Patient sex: M
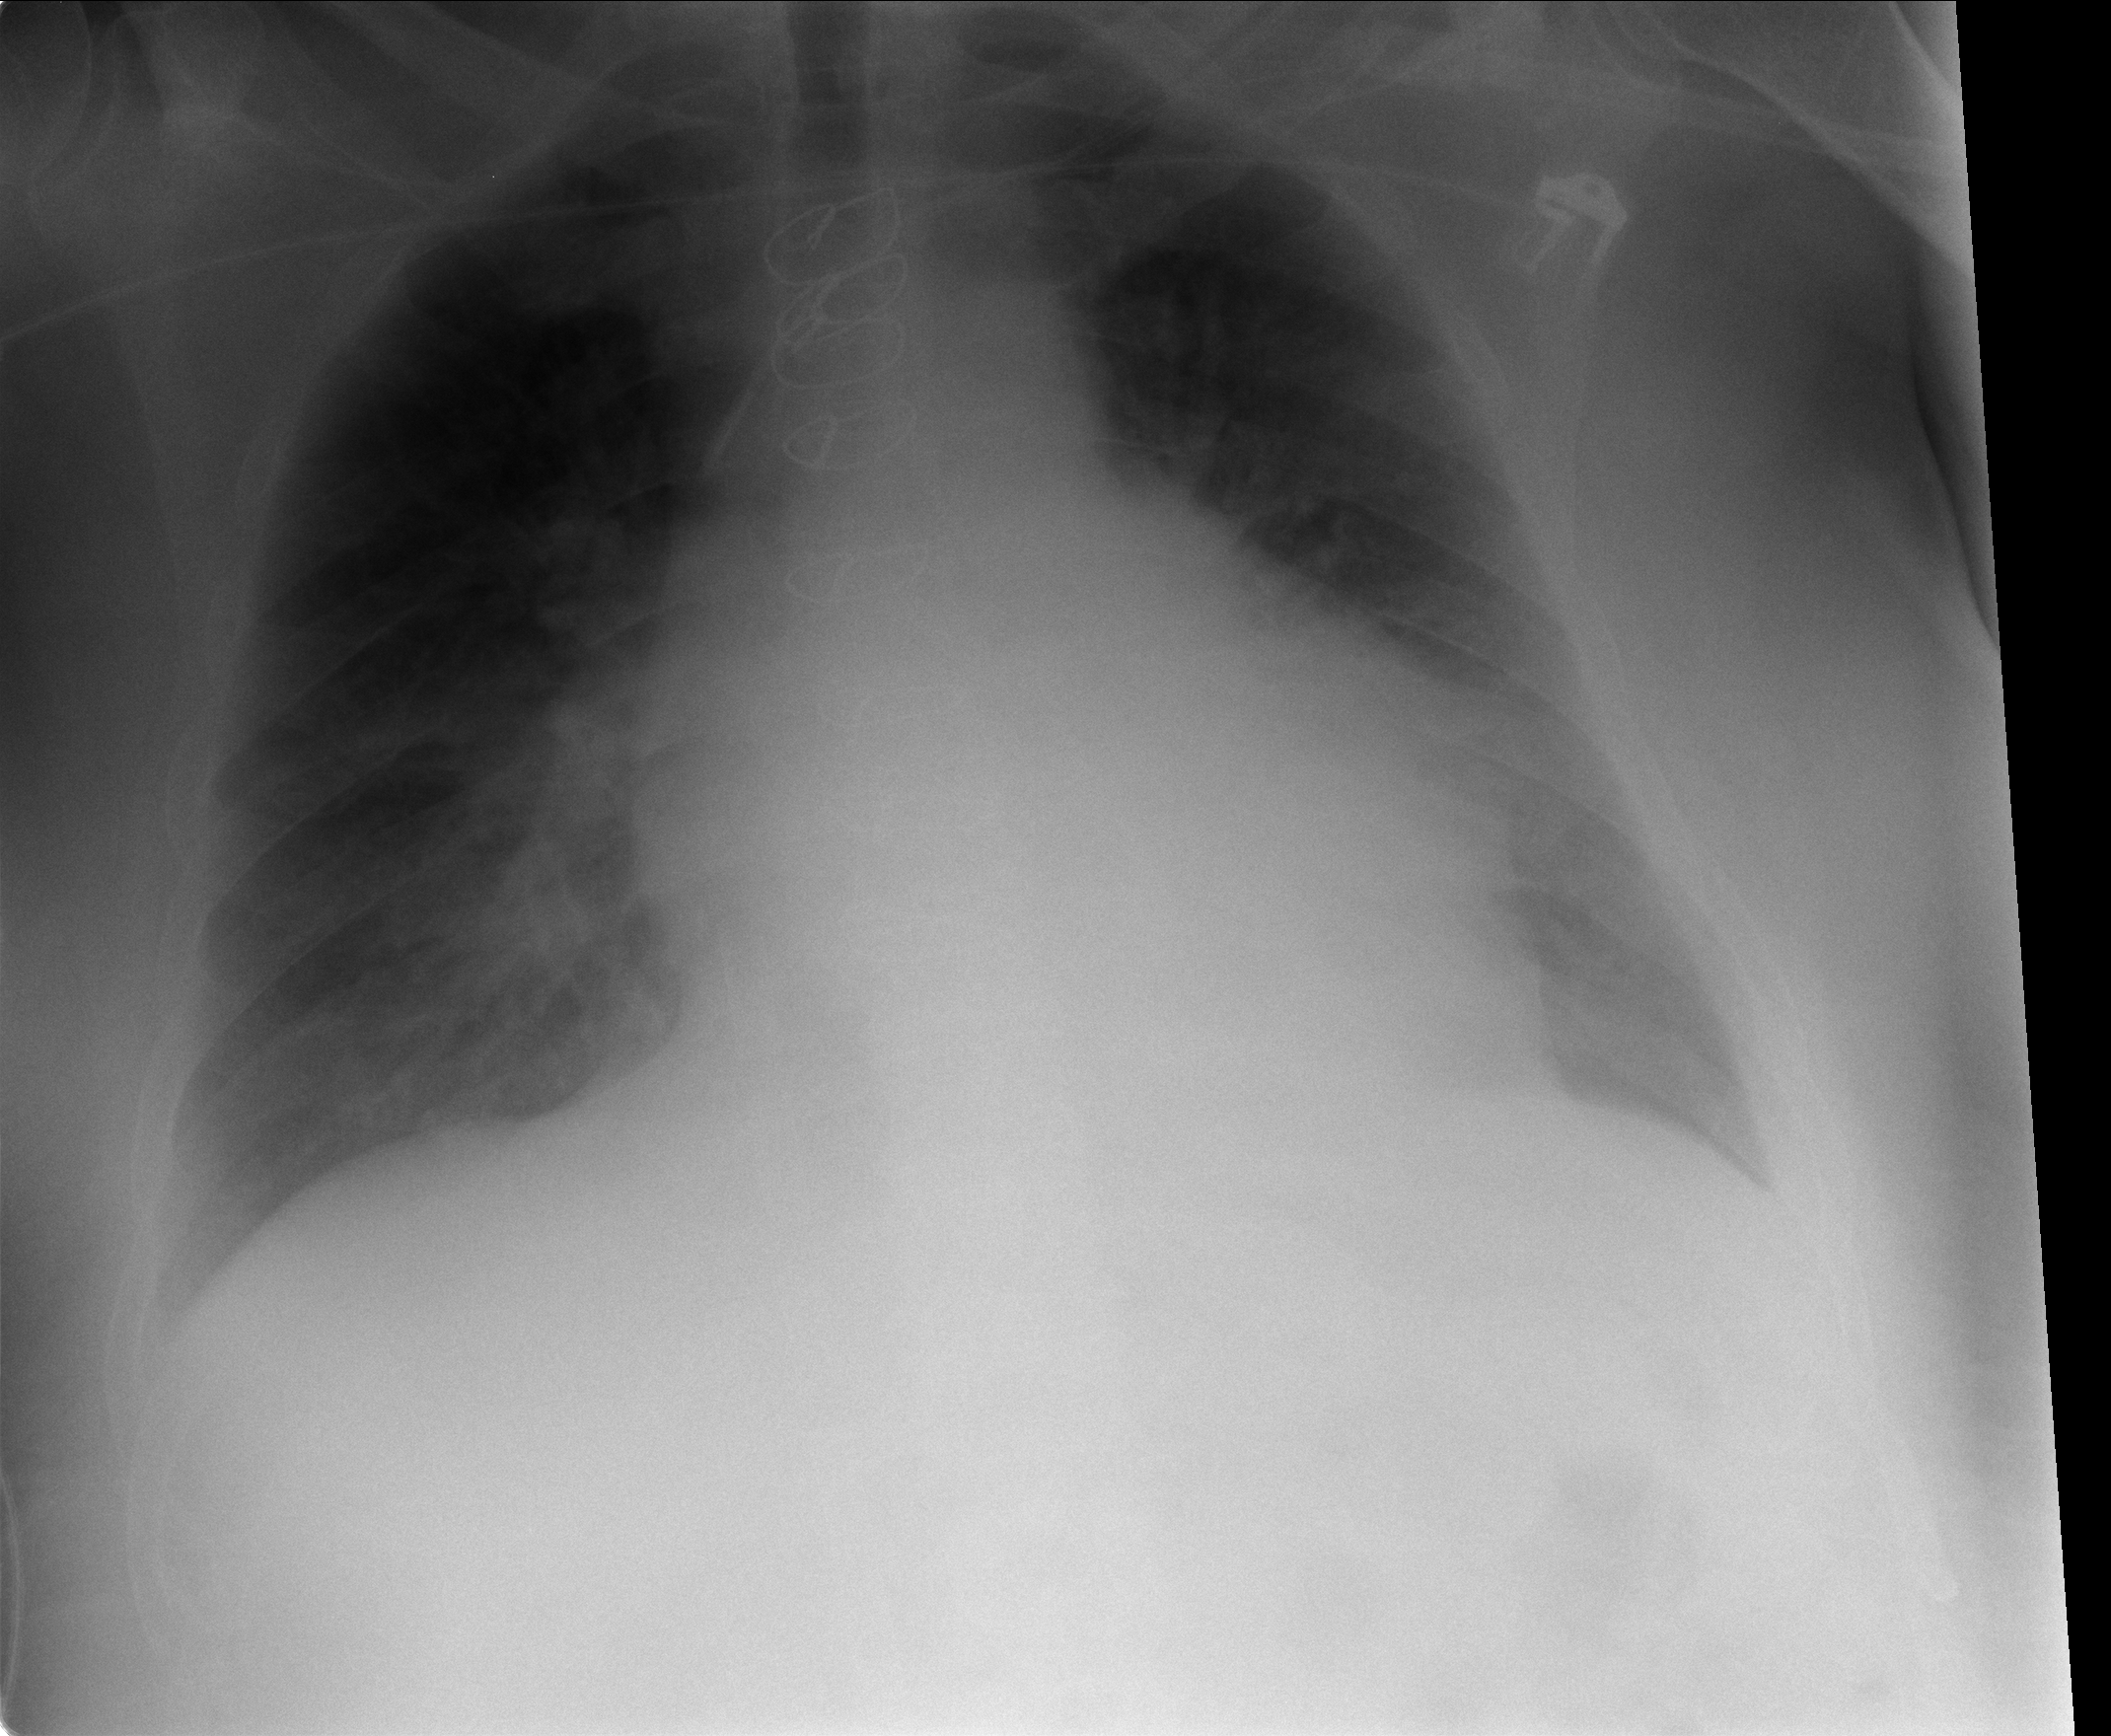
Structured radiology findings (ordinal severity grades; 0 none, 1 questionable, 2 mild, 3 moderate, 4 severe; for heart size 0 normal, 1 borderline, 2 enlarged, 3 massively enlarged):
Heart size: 2
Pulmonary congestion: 1
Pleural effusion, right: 0
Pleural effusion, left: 0
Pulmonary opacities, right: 0
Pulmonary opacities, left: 1
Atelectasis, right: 0
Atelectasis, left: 0